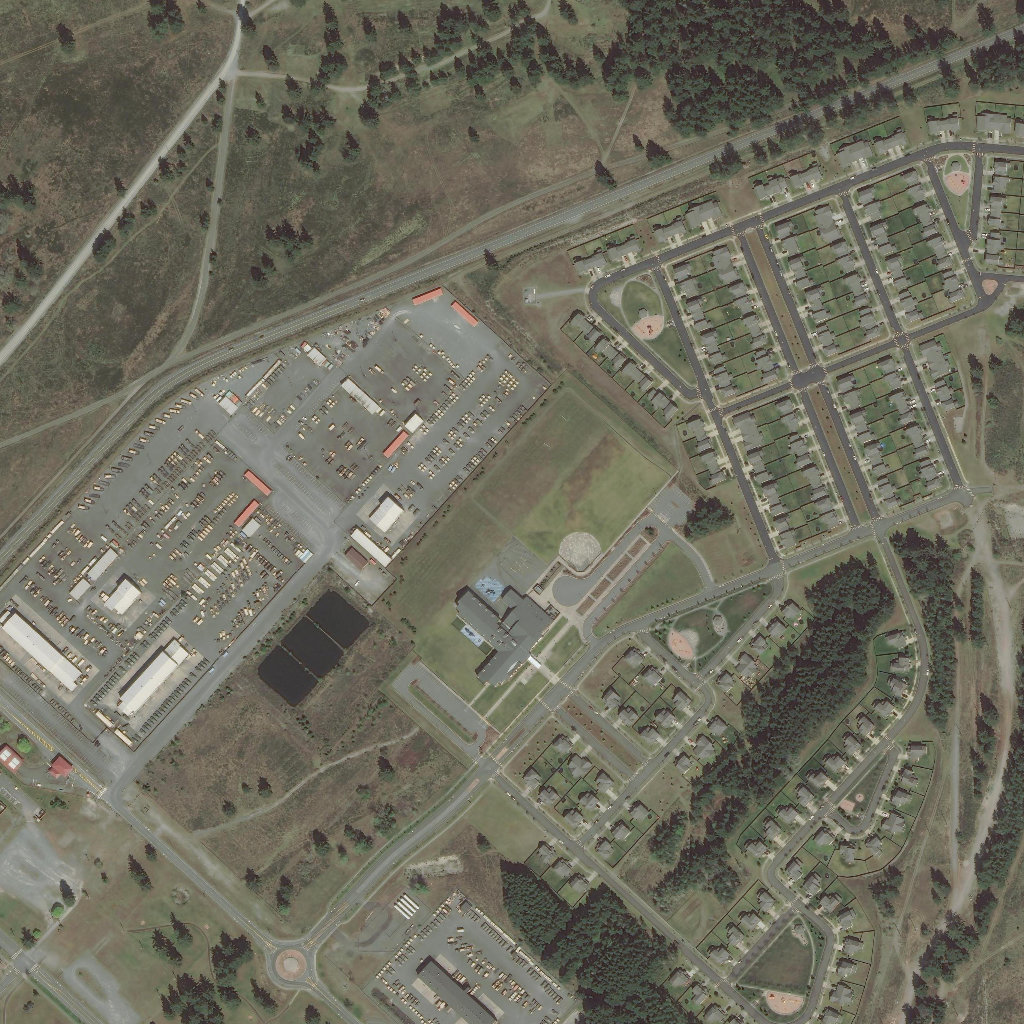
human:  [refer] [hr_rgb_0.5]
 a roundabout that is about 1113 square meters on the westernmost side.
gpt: <box>[[26, 92, 30, 96, 0]]</box>